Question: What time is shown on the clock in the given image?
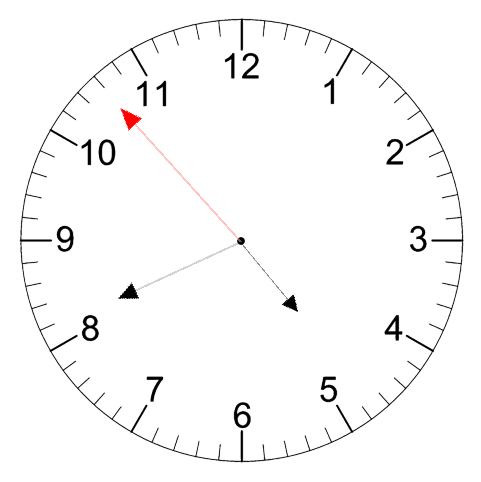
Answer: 04:40:53